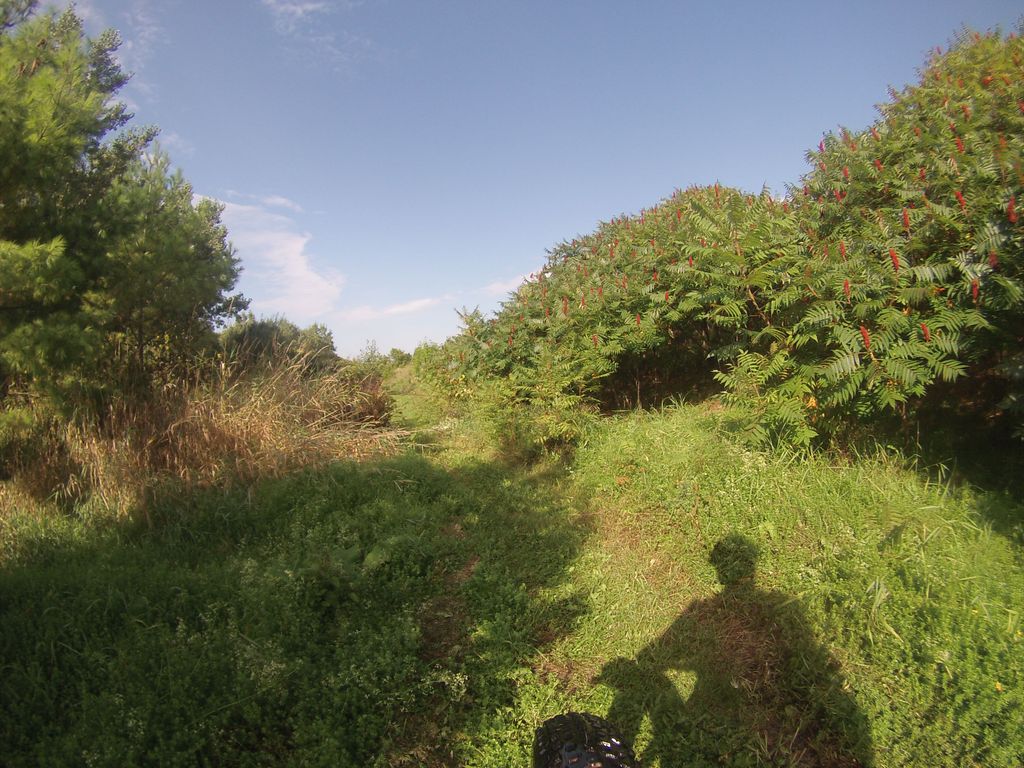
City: ottawa-gatineau